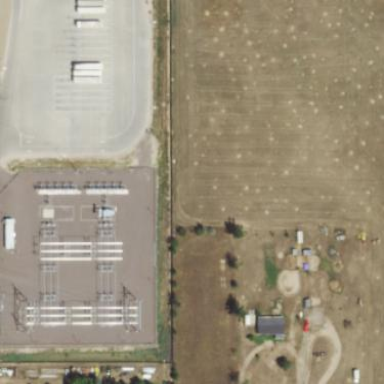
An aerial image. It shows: Distribution level power substation enclosed by fence.